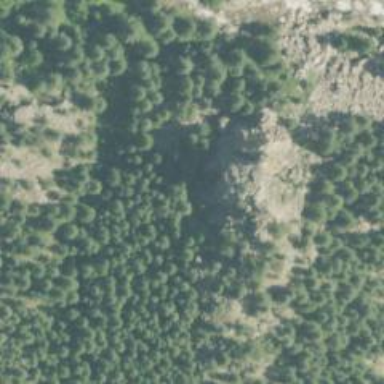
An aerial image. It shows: Craggy cliff ideal for climbing.